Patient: sex M, age 81
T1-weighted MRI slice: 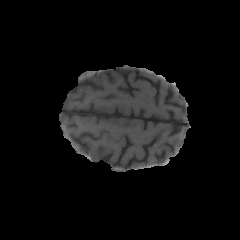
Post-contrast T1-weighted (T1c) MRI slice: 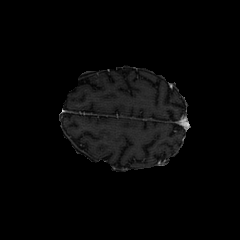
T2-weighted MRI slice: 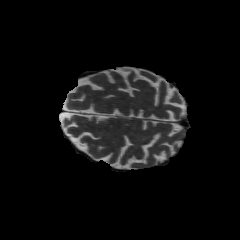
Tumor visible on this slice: no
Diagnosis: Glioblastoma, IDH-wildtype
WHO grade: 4